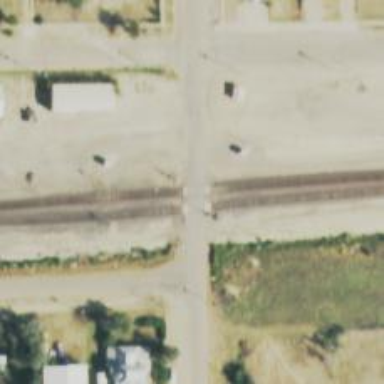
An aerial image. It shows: Level crossing with lights on the railway.